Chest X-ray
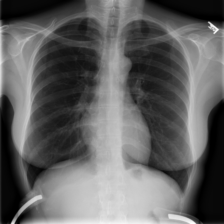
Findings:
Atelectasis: negative
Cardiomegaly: negative
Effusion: negative
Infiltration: negative
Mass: negative
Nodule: negative
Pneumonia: negative
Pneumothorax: negative
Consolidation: negative
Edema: negative
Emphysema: negative
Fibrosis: negative
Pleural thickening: negative
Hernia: negative